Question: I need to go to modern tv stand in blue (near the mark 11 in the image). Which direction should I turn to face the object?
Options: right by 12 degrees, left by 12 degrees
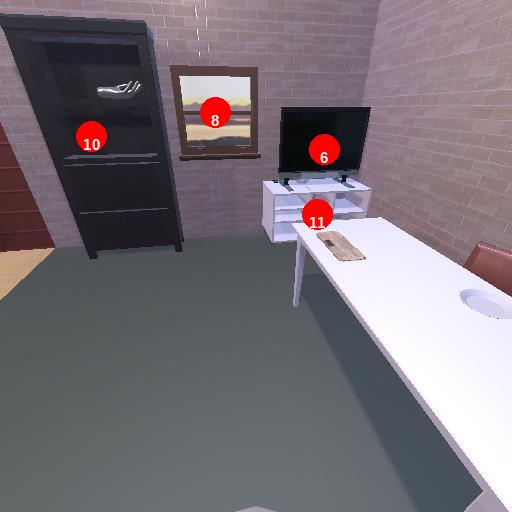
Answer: right by 12 degrees